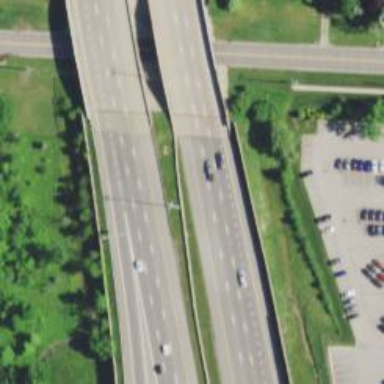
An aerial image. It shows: Motorway junction.